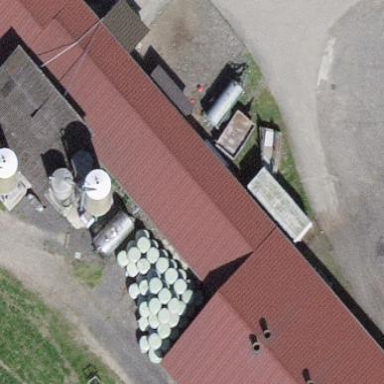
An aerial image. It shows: Barn.